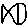
Label: fish